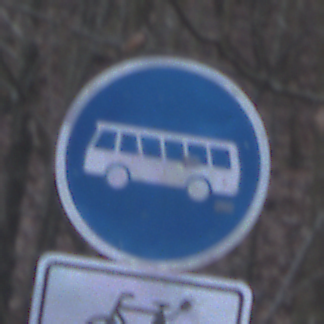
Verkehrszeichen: Busssonderstreifen
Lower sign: EinspurigeFahrzeugeFrei4
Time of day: MorningAfternoon
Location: Outdoor (Nature)
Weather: Overcast
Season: Winter
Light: Natural